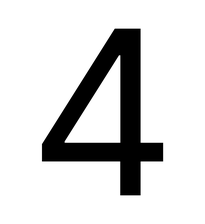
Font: Inter_Regular